Question: Getting following error while trying to run Struts 2 app on server (Apache Tomcat 7, Eclipse - Kepler). Previously I installed jRebel from Eclipse marketplace and then uninstalled it.
How can I get rid of jRebel_args ?.
I searched for jrebel_args all over the Application, don't have any occurrence.

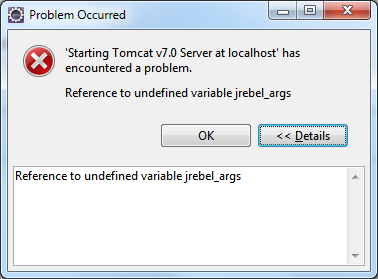
Answer: Open up your Tomcat run configuration and in the VM arguments delete the '${jrebel_args}' bit.